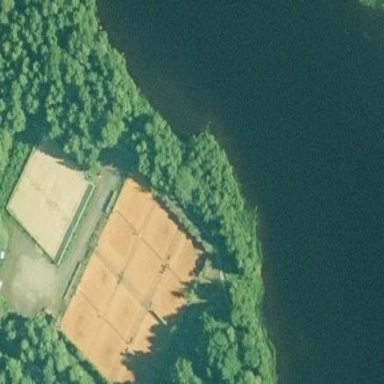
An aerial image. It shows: Sports center with beach volleyball and tennis facilities.